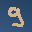
Label: 9